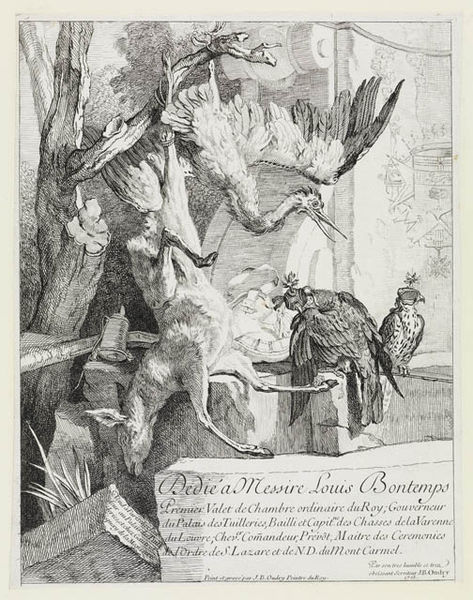
Titel: Jagdstilleben
Künstler: Jean-Baptiste Oudry
Standort: Karlsruhe
Institution: Staatliche Kunsthalle Karlsruhe
Schlagwörter: adler, baum, falke, flügel, vogel, weiß, bäume, äste, grau, holz, licht, raum, schwarz, skizze, zeichnung, ausblick, gras, haus, tier, tiere, zaun, haube, wand, architektur, federn, stein, steine, tod, tot, ast, baumstamm, natur, stamm, vögel, pflanze, ohren, wald, esel, pferd, hase, krug, stilleben, stillleben, telle, beine, fell, holzschnitt, schrift, schnabel, mauer, grafik, graphik, französisch, wild, inschrift, kerze, roh, ruine, hängen, lamm, schaf, buch, druck, druckgraphik, druckgrafik, radierung, stich, kupfer, widmung, gefangen, schwarzweiß, text, kranich, reiher, hauben, jagd, buchseite, wappen, geflügel, beute, erlegt, fasan, hirsch, jagdstilleben, jagdstillleben, reh, strecke, greif, jagdbeute, volute, aufgehängt, binden, kupferstich, baumstumpf, jagen, beschreibung, gouverneur, legende, spindel, landschaftsausblick, trophäe, augenbinde, jagdszene, pflock, wildtiere, alst, wildbret, wildbrett, storch, büchse, antilope, louis, schrit, raubvogel, falken, cartellino, zueignung, abrichten, ilustration, on, falkenhaube, bontemps, fedeern, louis bontempa, gouveneuer, bouverneur, rebuhn, sstorch, ostorch, louis bontemps, erlegt tot, jagdbuch, kunst der jagd, tieref